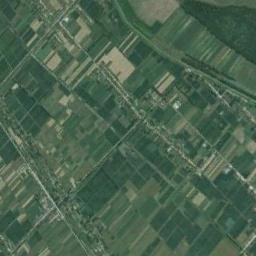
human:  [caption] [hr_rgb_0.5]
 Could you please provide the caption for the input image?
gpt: Many dense, neatly arranged dark green, light green and tan mixed rectangular farmlands of different sizes .

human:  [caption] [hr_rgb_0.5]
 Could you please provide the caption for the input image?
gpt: Lots of rectangular farmlands of different colors and sizes are neatly arranged on the ground and some houses are surrounded by these farmlands .

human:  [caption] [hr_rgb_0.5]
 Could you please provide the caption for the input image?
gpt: There are many rectangular farmlands of different sizes and shades .

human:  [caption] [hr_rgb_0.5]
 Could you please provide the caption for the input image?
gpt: There are some green and bare rectangular farmland .

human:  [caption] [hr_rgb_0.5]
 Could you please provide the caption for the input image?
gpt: There are many green rectangular farmlands .